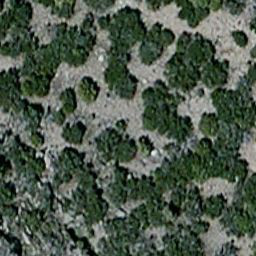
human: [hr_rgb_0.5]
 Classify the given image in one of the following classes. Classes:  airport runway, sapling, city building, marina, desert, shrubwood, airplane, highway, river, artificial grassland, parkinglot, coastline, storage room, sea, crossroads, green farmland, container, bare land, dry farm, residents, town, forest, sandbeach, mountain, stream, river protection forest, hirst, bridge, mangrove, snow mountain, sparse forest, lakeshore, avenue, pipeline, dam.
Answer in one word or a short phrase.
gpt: sparse forest